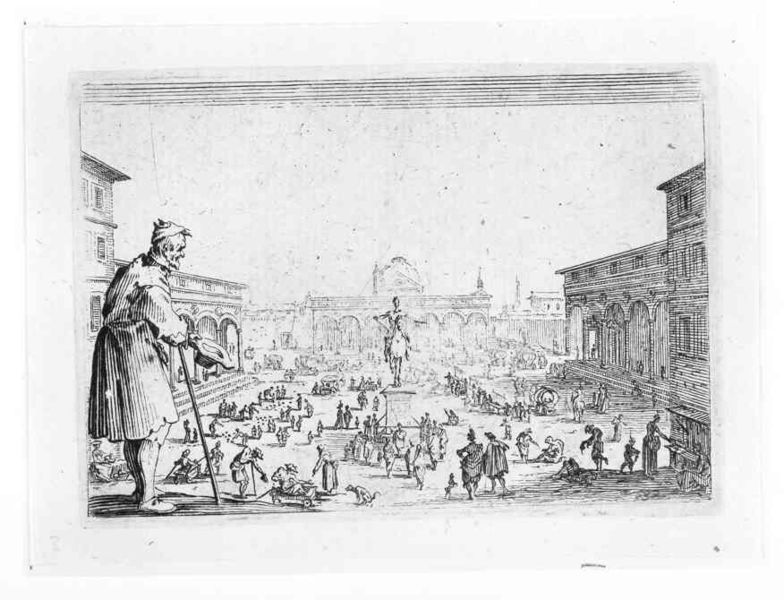
Titel: Der Markt auf der Piazza dell'Annunziata in Florenz
Künstler: Jacques Callot
Standort: Karlsruhe
Institution: Staatliche Kunsthalle Karlsruhe
Schlagwörter: himmel, mann, schatten, umhang, weiß, frauen, landschaft, menschen, sitzen, stadt, fenster, frau, grau, holz, hut, licht, männer, schwarz, skizze, straße, säule, säulen, vordergrund, zeichnung, blick, gebäude, haus, hund, hunde, schloss, tiere, leute, menge, rock, versammlung, alt, architektur, arm, mensch, sockel, stehen, stein, häuser, kirche, figur, mantel, kind, paar, personen, blatt, arbeit, kinder, pferd, reiter, stock, affe, skulptur, statue, ritt, hündchen, ecke, ansicht, bogen, italien, ort, perspektive, vedute, beobachten, gehstock, stab, laufen, dorf, dächer, grafik, graphik, hof, kutschen, laden, markt, platz, arbeiter, rundbogen, wagen, kuppel, beobachter, treppe, treppen, symmetrie, streifen, stufen, gehrock, betrachter, stadtansicht, bögen, arkade, loggia, auslage, alter, greis, narr, buch, palast, dom, haufen, denkmal, druck, schwarz-weiß, druckgrafik, schraffur, radierung, stich, schwert, säbel, soldat, bürger, getümmel, volk, spazierstock, bleistift, schuh, entwurf, menschenmenge, ritter, arkaden, rom, karte, florenz, bettler, gemenge, marktplatz, feldherr, postkarte, kupferstich, fahrzeuge, bauten, standbild, kapitol, betteln, monument, reiterstatue, reiterstandbild, säulengang, krüppel, medici, reiterdenkmal, da vinci, paläste, piazza, spital, reis, riese, invalide, mensschen, schlosshof, marc aurel, manner, perpektive, folk, bk, accademia, kackt, makrt, #menge, rathhausplatz, marktplatze, repussoir figur, sforze, sorza, pathauplatz, rathauplatz, cesär, raedierung